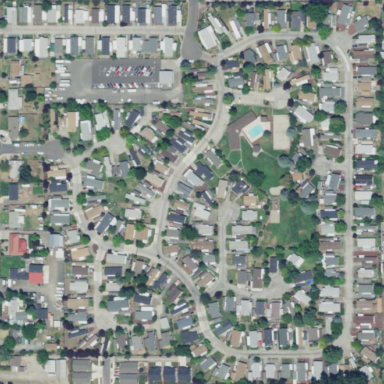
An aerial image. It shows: Residential area designated as trailer park.